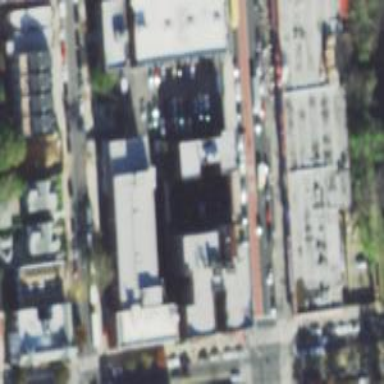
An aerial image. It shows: Healthcare clinic.